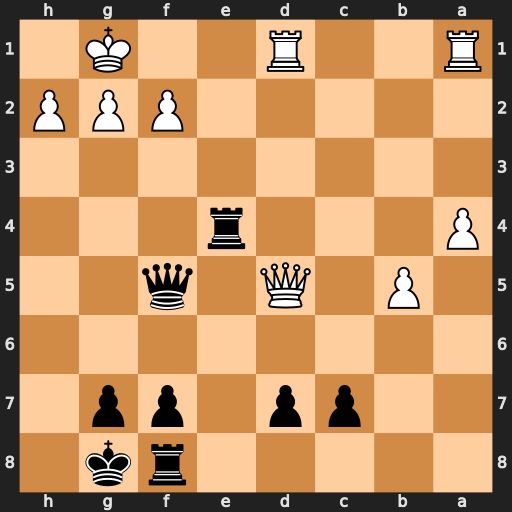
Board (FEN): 5rk1/2pp1pp1/8/1P1Q1q2/P3r3/8/5PPP/R2R2K1
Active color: b
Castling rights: -
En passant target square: -
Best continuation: Re1+ Rxe1 Qxd5